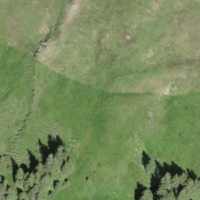
EUNIS habitat code: 26
Species observed at this site:
Omocestus viridulus